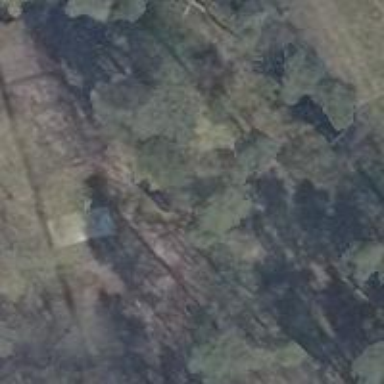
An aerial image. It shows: Path covered with grass.